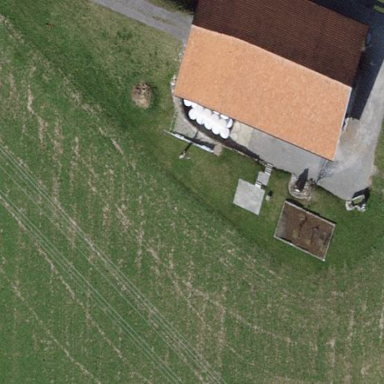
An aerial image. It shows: Gabled roof on farm auxiliary building.